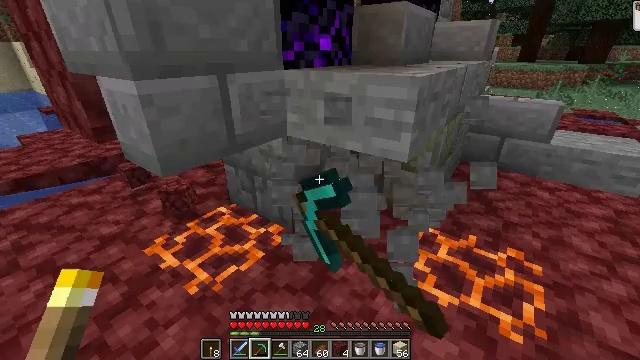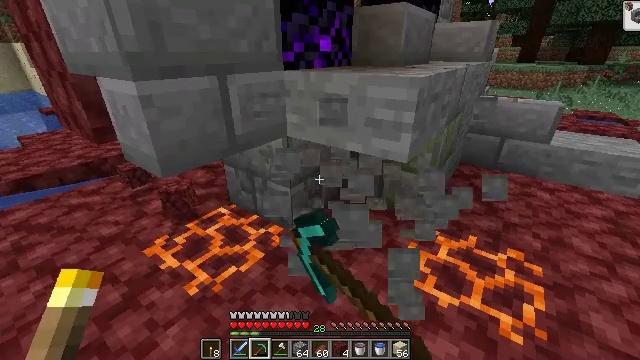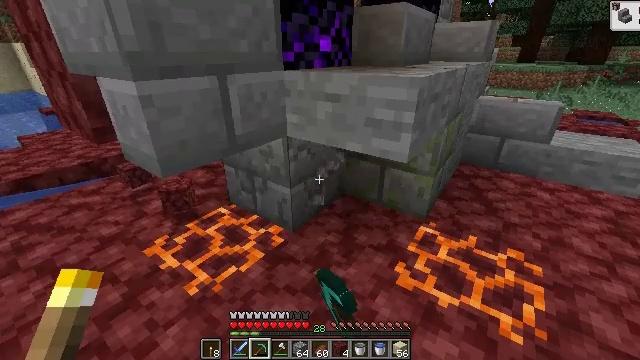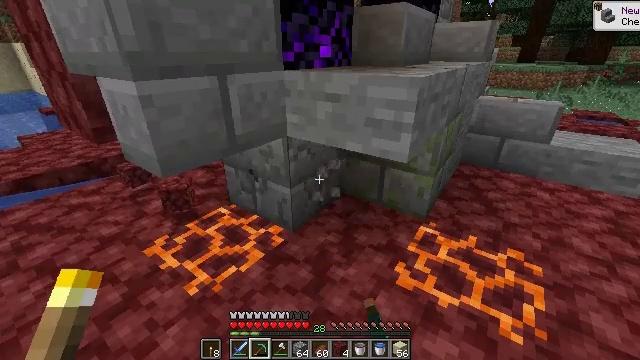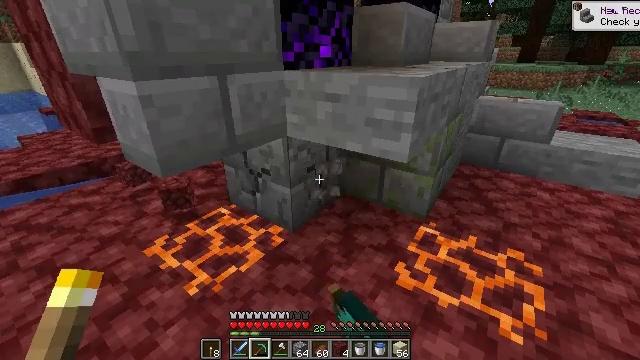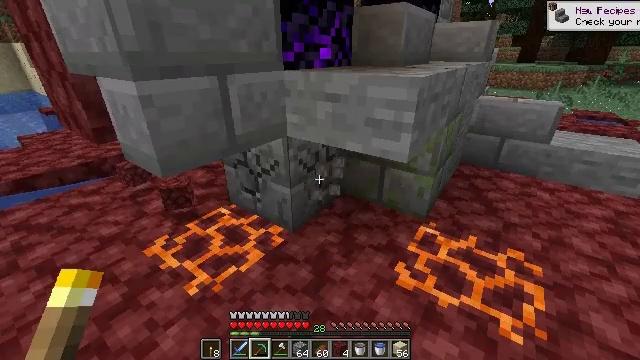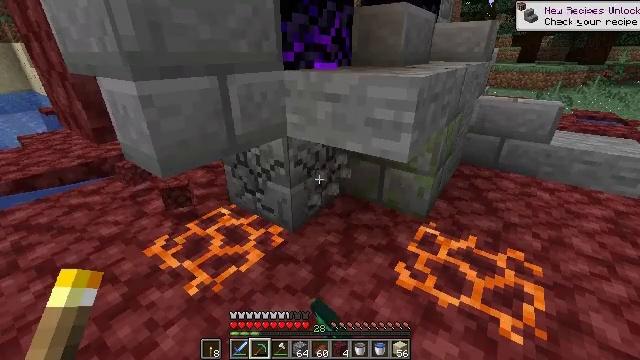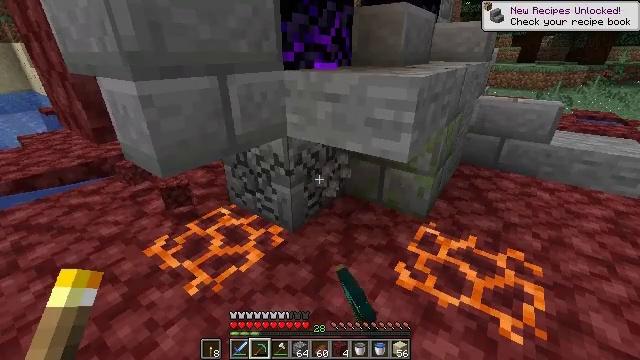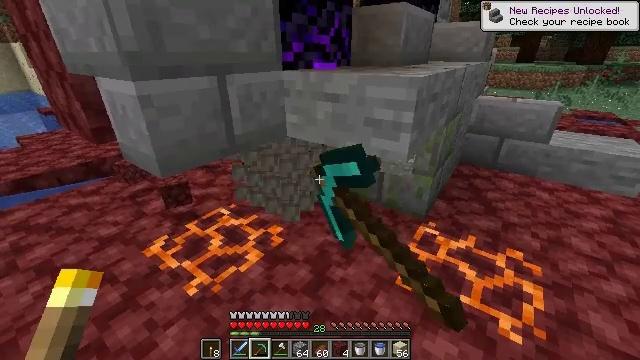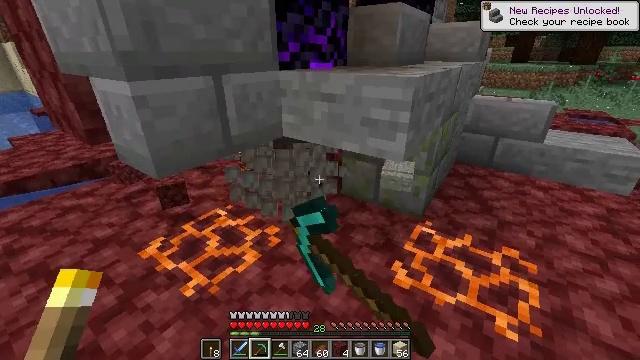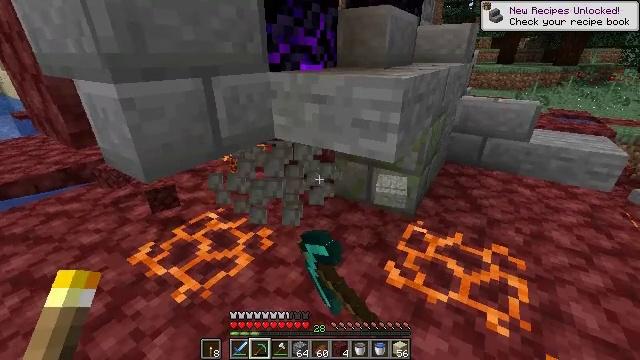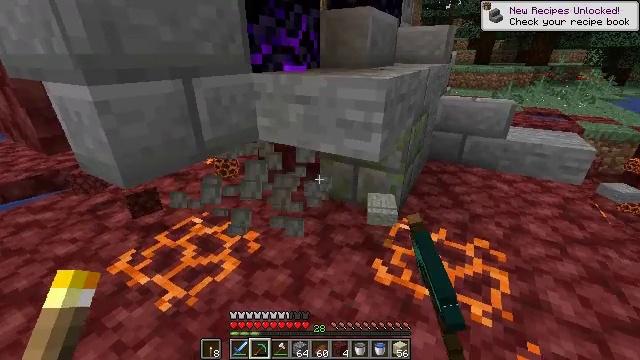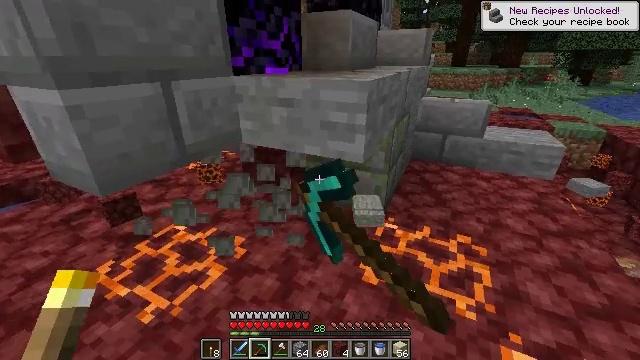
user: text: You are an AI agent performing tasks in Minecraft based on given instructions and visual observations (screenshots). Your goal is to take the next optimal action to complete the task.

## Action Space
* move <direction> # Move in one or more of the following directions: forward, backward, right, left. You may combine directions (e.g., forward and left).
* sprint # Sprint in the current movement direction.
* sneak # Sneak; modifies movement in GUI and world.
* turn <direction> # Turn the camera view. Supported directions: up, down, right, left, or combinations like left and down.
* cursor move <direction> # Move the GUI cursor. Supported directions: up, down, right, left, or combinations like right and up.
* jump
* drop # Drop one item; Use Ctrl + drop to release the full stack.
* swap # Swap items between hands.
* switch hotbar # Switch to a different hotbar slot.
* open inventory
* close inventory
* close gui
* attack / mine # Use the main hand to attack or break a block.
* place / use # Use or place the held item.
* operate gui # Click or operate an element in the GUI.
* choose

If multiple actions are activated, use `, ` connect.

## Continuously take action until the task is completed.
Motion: motion action
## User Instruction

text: Attack the cracked stone bricks to reclaim them.
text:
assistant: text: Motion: attack / mine
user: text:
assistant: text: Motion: attack / mine
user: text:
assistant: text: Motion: attack / mine
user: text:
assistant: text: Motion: attack / mine
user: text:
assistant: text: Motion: attack / mine
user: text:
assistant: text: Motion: attack / mine
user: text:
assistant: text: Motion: attack / mine
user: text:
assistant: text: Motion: attack / mine
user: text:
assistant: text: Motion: attack / mine
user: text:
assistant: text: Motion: turn right, attack / mine
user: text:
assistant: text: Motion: turn right, attack / mine
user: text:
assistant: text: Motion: turn right, attack / mine
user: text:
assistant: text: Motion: attack / mine